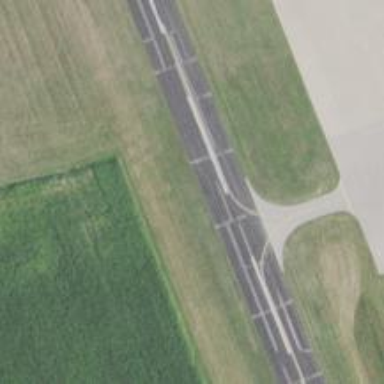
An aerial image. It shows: View of runway in airport.